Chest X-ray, PA view. Patient: 57 years old, sex M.
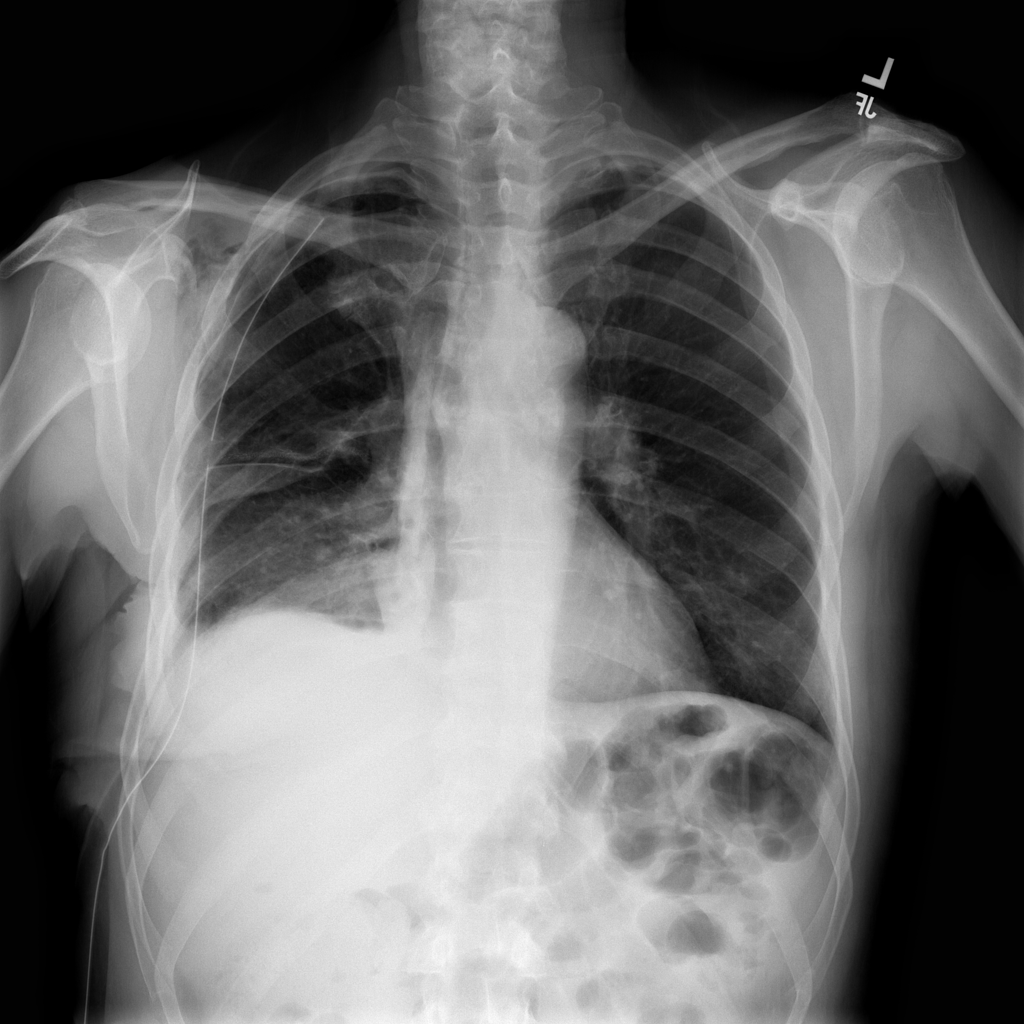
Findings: Emphysema, Pneumothorax